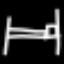
Label: bed